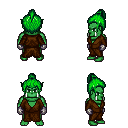
a pixel art fantasy rpg character, male body template, orc, green skin, brown robe, metal pants, green short topknot hairstyle, metal gloves, four views (front, back, left, right), 2x2 character sprite sheet, small pixel art, hard edges, no anti-aliasing